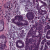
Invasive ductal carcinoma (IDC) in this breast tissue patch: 0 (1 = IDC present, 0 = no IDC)